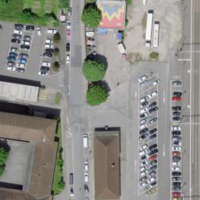
EUNIS habitat code: 54
Species observed at this site:
Euphorbia lathyris